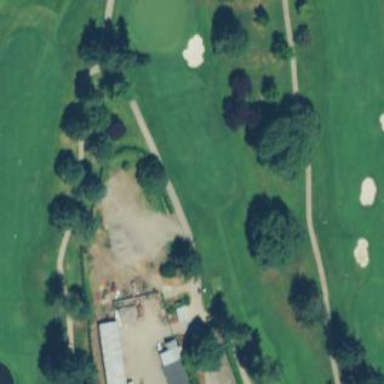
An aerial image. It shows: Scenic golf fairway.